Field crop: maize
Growth stage: 2
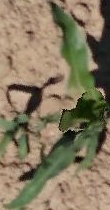
Species: maize